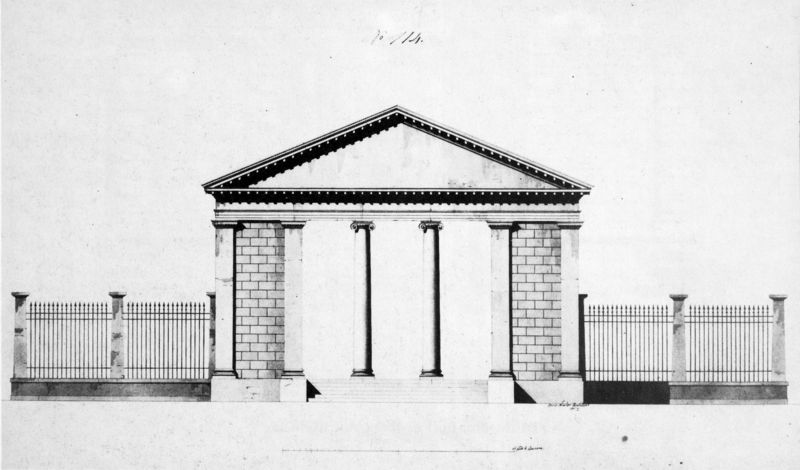
Titel: Philosophenhalle, Eingangstor - Aufriss
Künstler: Carl von Fischer
Standort: München
Institution: Architektursammlung der Technischen Universität
Schlagwörter: himmel, schatten, weiß, dreieck, grau, pfeiler, schwarz, skizze, straße, stützen, säule, säulen, zeichen, zeichnung, gebäude, haus, weg, zaun, architektur, sockel, stein, steine, gitter, boden, klassizismus, paar, front, garten, schrift, papier, schlagschatten, ansicht, bogen, studie, giebel, mauer, ziegel, grafik, linien, zäune, pilaster, treppe, symmetrie, inschrift, stufe, stufen, plinthe, monumental, tor, rechtecke, eingang, laviert, tusche, antike, mauerwerk, beschriftung, entwurf, architrav, kapitelle, fries, dreiecksgiebel, gemäuer, portal, rustika, sims, ziegelsteine, gesims, klinker, voluten, giebelfeld, ionisch, portikus, griechisch, antikisierend, plan, tempel, schnecken, goethe, geometrie, bau, römisch, säulenhalle, zigel, massstab, aufriss, tympanon, architekturzeichnung, bauzeichnung, palladio, arichitektur, frank, giebeldreieck, giebeldreieick, interkolumnie, repräsentativ, säulenpaar, tymphanon, zeichnunf, ziegelbau, ziegelstein, ziegelsteinmauer, streppe, zaunsäulen, srchitektonisch